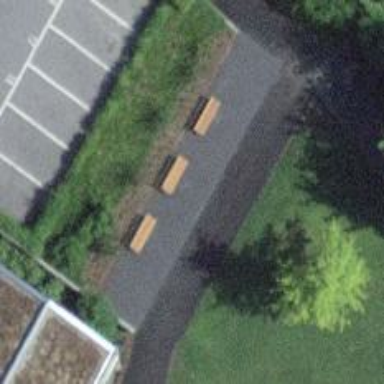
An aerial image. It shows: Brown bench.